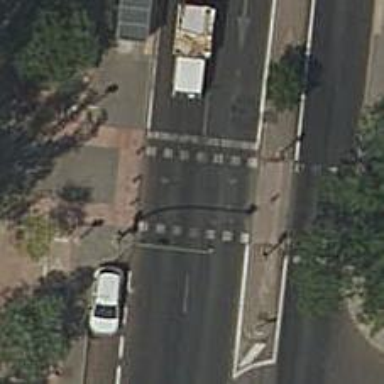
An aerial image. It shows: Road with traffic signals at crossing.